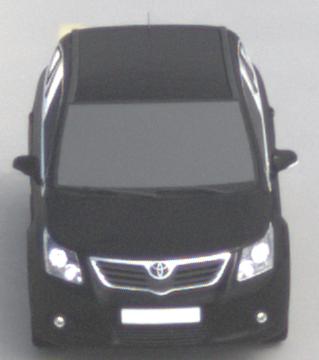
Make: Toyota
Model: Avensis 1.6
Detailed model: Avensis (T27) Notch Back
Model produced from: 2009/01
Model produced until: 2010/08
Doors: 4
Color: black
Road condition: dry road
Daytime: midday
Contrast: medium contrast